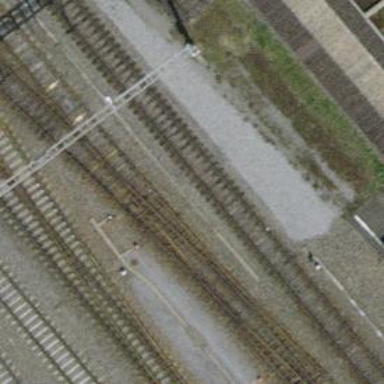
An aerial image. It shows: Railway switch.